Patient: sex M, age 75
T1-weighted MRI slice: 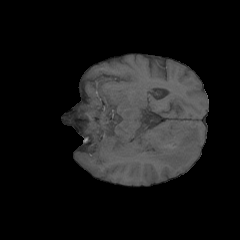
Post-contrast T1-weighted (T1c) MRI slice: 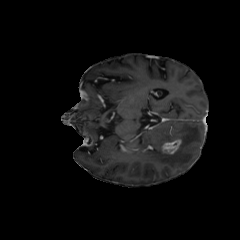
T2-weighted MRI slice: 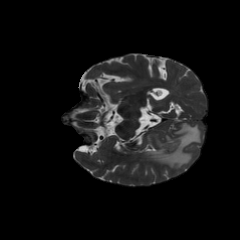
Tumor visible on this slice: yes
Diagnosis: Glioblastoma, IDH-wildtype
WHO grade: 4